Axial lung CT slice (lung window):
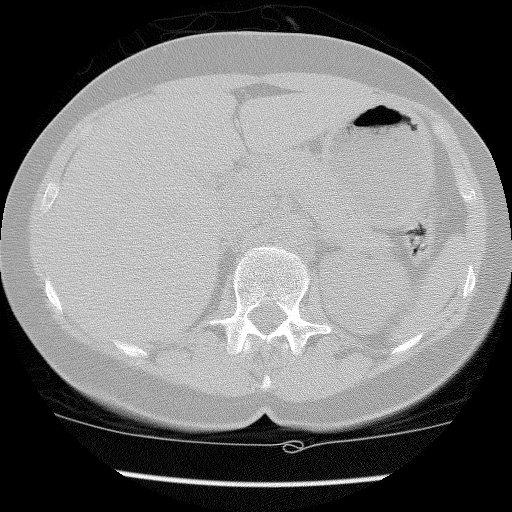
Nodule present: no